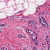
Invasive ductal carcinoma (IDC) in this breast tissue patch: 0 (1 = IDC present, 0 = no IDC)